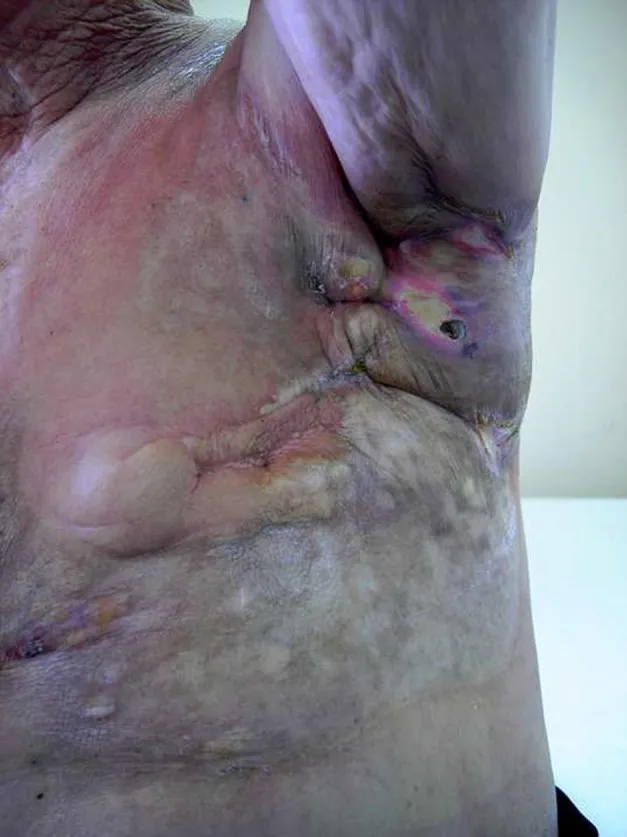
Recall dermatitis: anterolateral view of the thorax.
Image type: medical_photograph (skin_photograph)